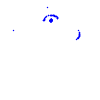
Particle: kaon